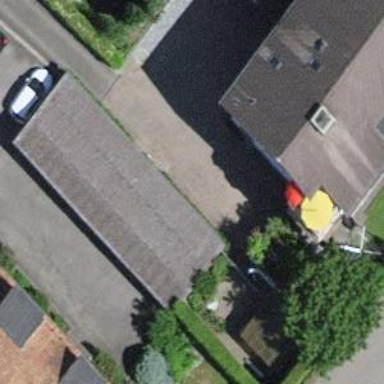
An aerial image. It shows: Garage.